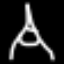
Label: The Eiffel Tower